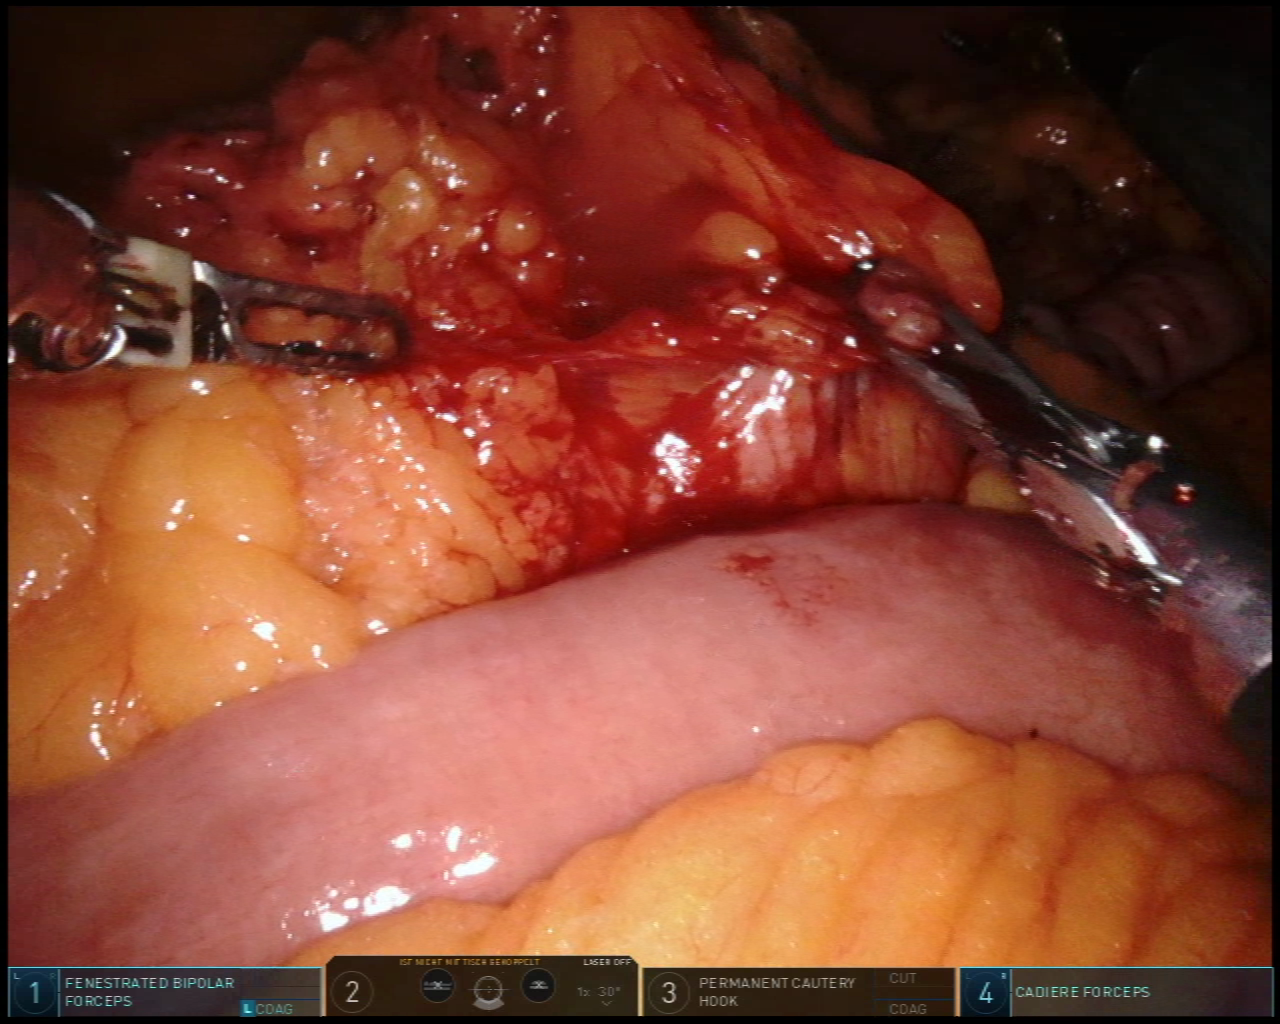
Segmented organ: small_intestine
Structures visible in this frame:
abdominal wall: no
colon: yes
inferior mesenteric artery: no
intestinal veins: no
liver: no
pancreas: no
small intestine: yes
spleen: no
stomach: no
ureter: no
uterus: no
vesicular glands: no